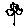
Label: flower